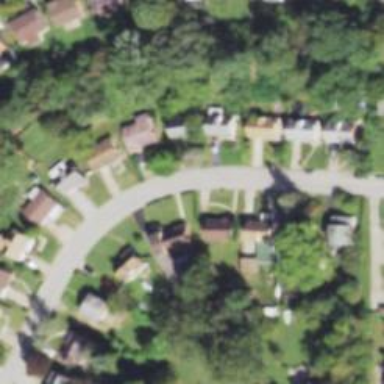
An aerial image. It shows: Driveway.